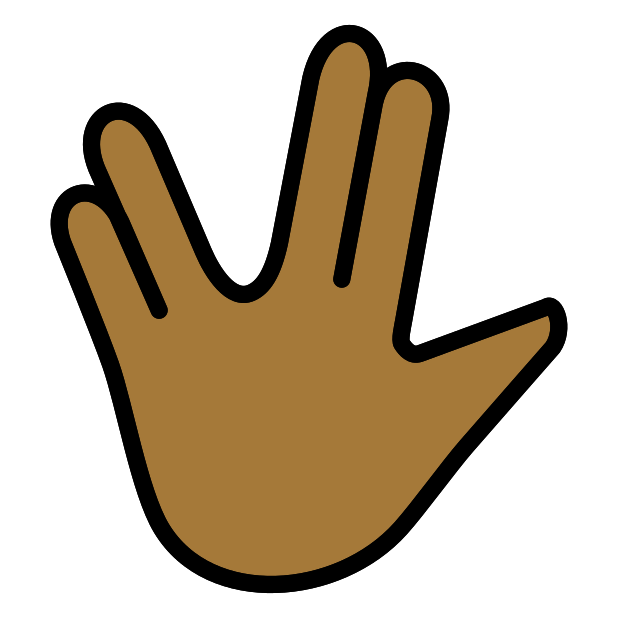
vulcan salute: medium-dark skin tone